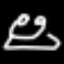
Label: frog